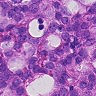
Metastatic tissue present: yes